Field crop: tomato
Growth stage: 1
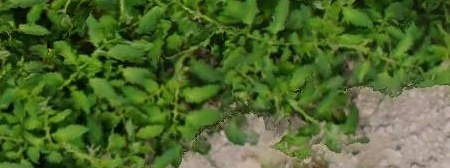
Species: tomato